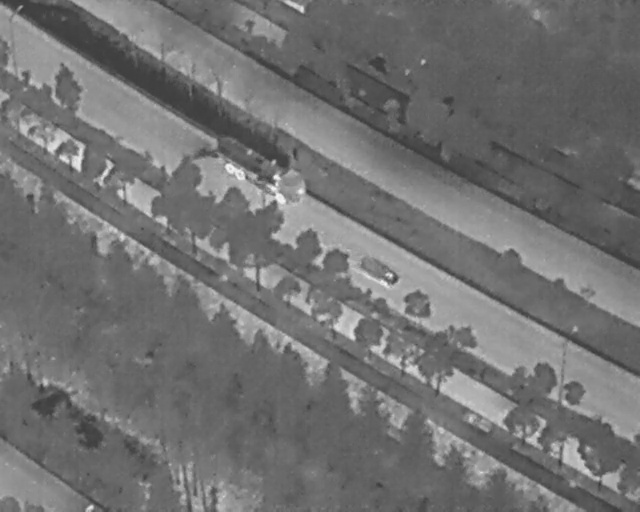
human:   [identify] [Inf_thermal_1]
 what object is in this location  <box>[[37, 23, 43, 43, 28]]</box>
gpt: <ref>1 large othervehicle at the center</ref>

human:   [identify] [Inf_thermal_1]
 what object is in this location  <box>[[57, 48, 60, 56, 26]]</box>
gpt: <ref>1 small car at the center</ref>